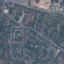
Land use / land cover: Residential